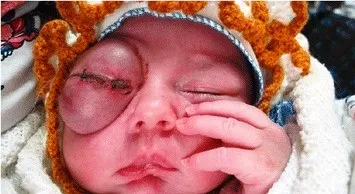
The patient's presentation on the 5th day; proptosis began to worsen again.
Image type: medical_photograph (other_medical_photograph)